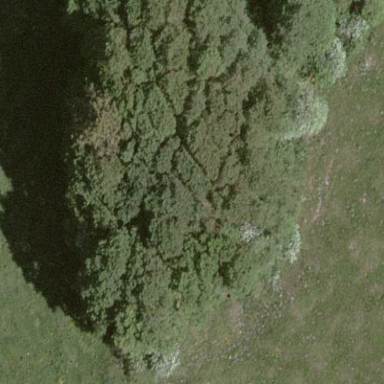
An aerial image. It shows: Forest area.